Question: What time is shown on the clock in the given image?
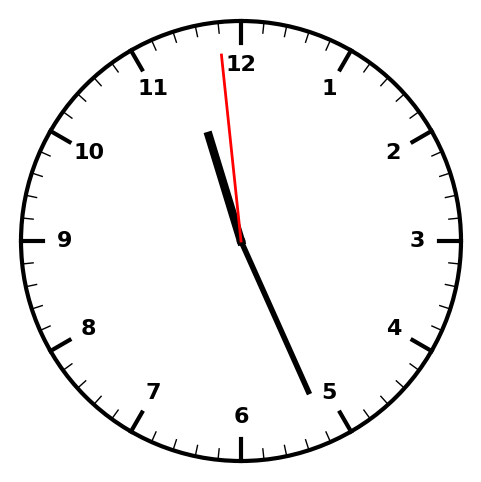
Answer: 11:25:59